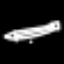
Label: pencil